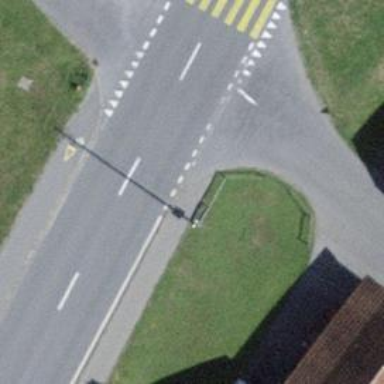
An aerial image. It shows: Bus stop with platform for public transport.